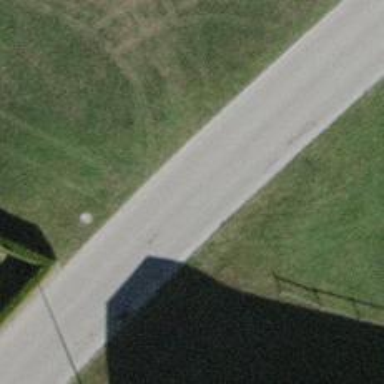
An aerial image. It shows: Unclassified paved road.